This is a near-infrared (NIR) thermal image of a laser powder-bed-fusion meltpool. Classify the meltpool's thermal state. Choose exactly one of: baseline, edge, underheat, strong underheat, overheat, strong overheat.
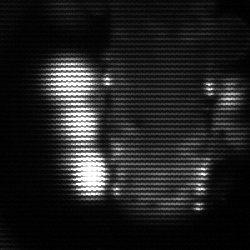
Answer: strong underheat